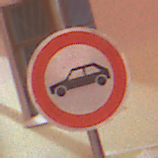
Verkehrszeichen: VerbotPersonenkraftwagen
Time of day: Night
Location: Outdoor (Urban)
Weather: Overcast
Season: Winter
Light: Artificial